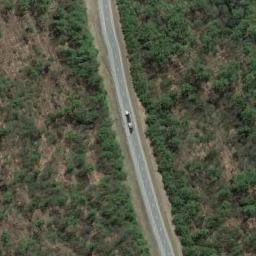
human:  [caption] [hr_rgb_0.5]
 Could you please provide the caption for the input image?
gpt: There are different Numbers of cars on each highway .

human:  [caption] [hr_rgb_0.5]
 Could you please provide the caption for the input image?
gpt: There are large green forests around the freeway and there is a car on the freeway .

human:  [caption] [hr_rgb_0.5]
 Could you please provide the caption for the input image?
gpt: The freeway goes through the forest with two cars .

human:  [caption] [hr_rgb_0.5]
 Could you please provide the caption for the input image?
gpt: A freeway with a small bend goes through the forest with many sparse green trees .

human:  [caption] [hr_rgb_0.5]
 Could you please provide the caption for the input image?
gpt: There are many green trees beside the freeway .